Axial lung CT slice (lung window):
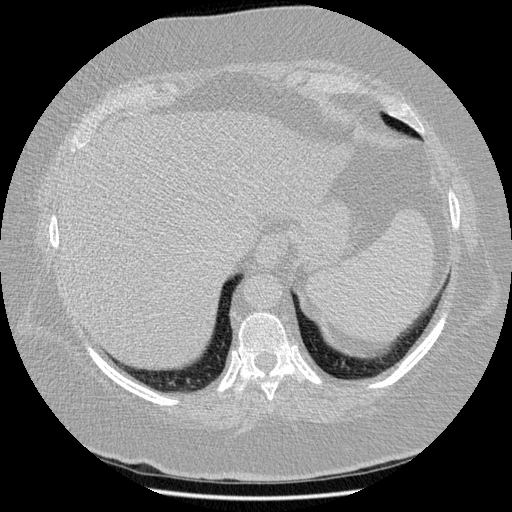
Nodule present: no